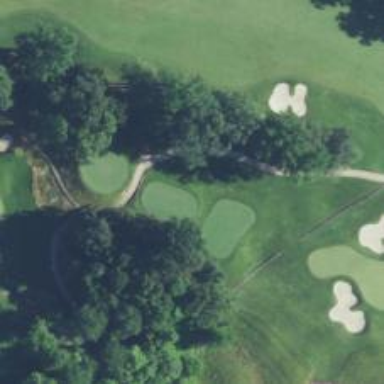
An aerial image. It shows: View of golf hole.